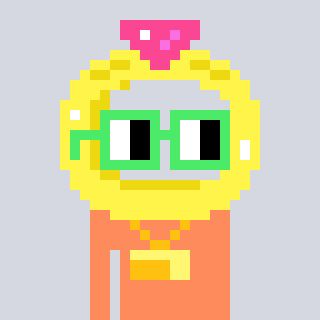
a pixel art character with square light green glasses, a ring-shaped head and a peachy-colored body on a cool background